Question: I want to make a button with a letter inside a circle, without using a picture.
My button is defined like this:
'''
<Button
android:id="@+id/zoomInButton"
android:layout_width="40dp"
android:layout_height="40dp"
android:layout_margin="10dp"
android:background="@drawable/circle"
android:text="+"
android:textColor="@color/white"
android:textSize="62sp" />
<Button
android:id="@+id/zoomOutButton"
android:layout_width="40dp"
android:layout_height="40dp"
android:layout_margin="10dp"
android:background="@drawable/circle"
android:text="-"
android:textColor="@color/white"
android:textSize="62sp" />
'''
And with circle being:
'''
<?xml version="1.0" encoding="utf-8"?>
<shape xmlns:android="http://schemas.android.com/apk/res/android"
android:shape="oval" >
<stroke
android:width="3dp"
android:color="@color/white" />
<solid android:color="@android:color/transparent" />
</shape>
'''
However, the circle is not centred and the text is cropped:

How to center the background on the text?
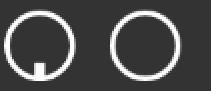
Answer: Try to reduce 'textSize' of those 'Buttons'' because there is not enough room for '62sp' thats why the texts are cropped.